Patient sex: M
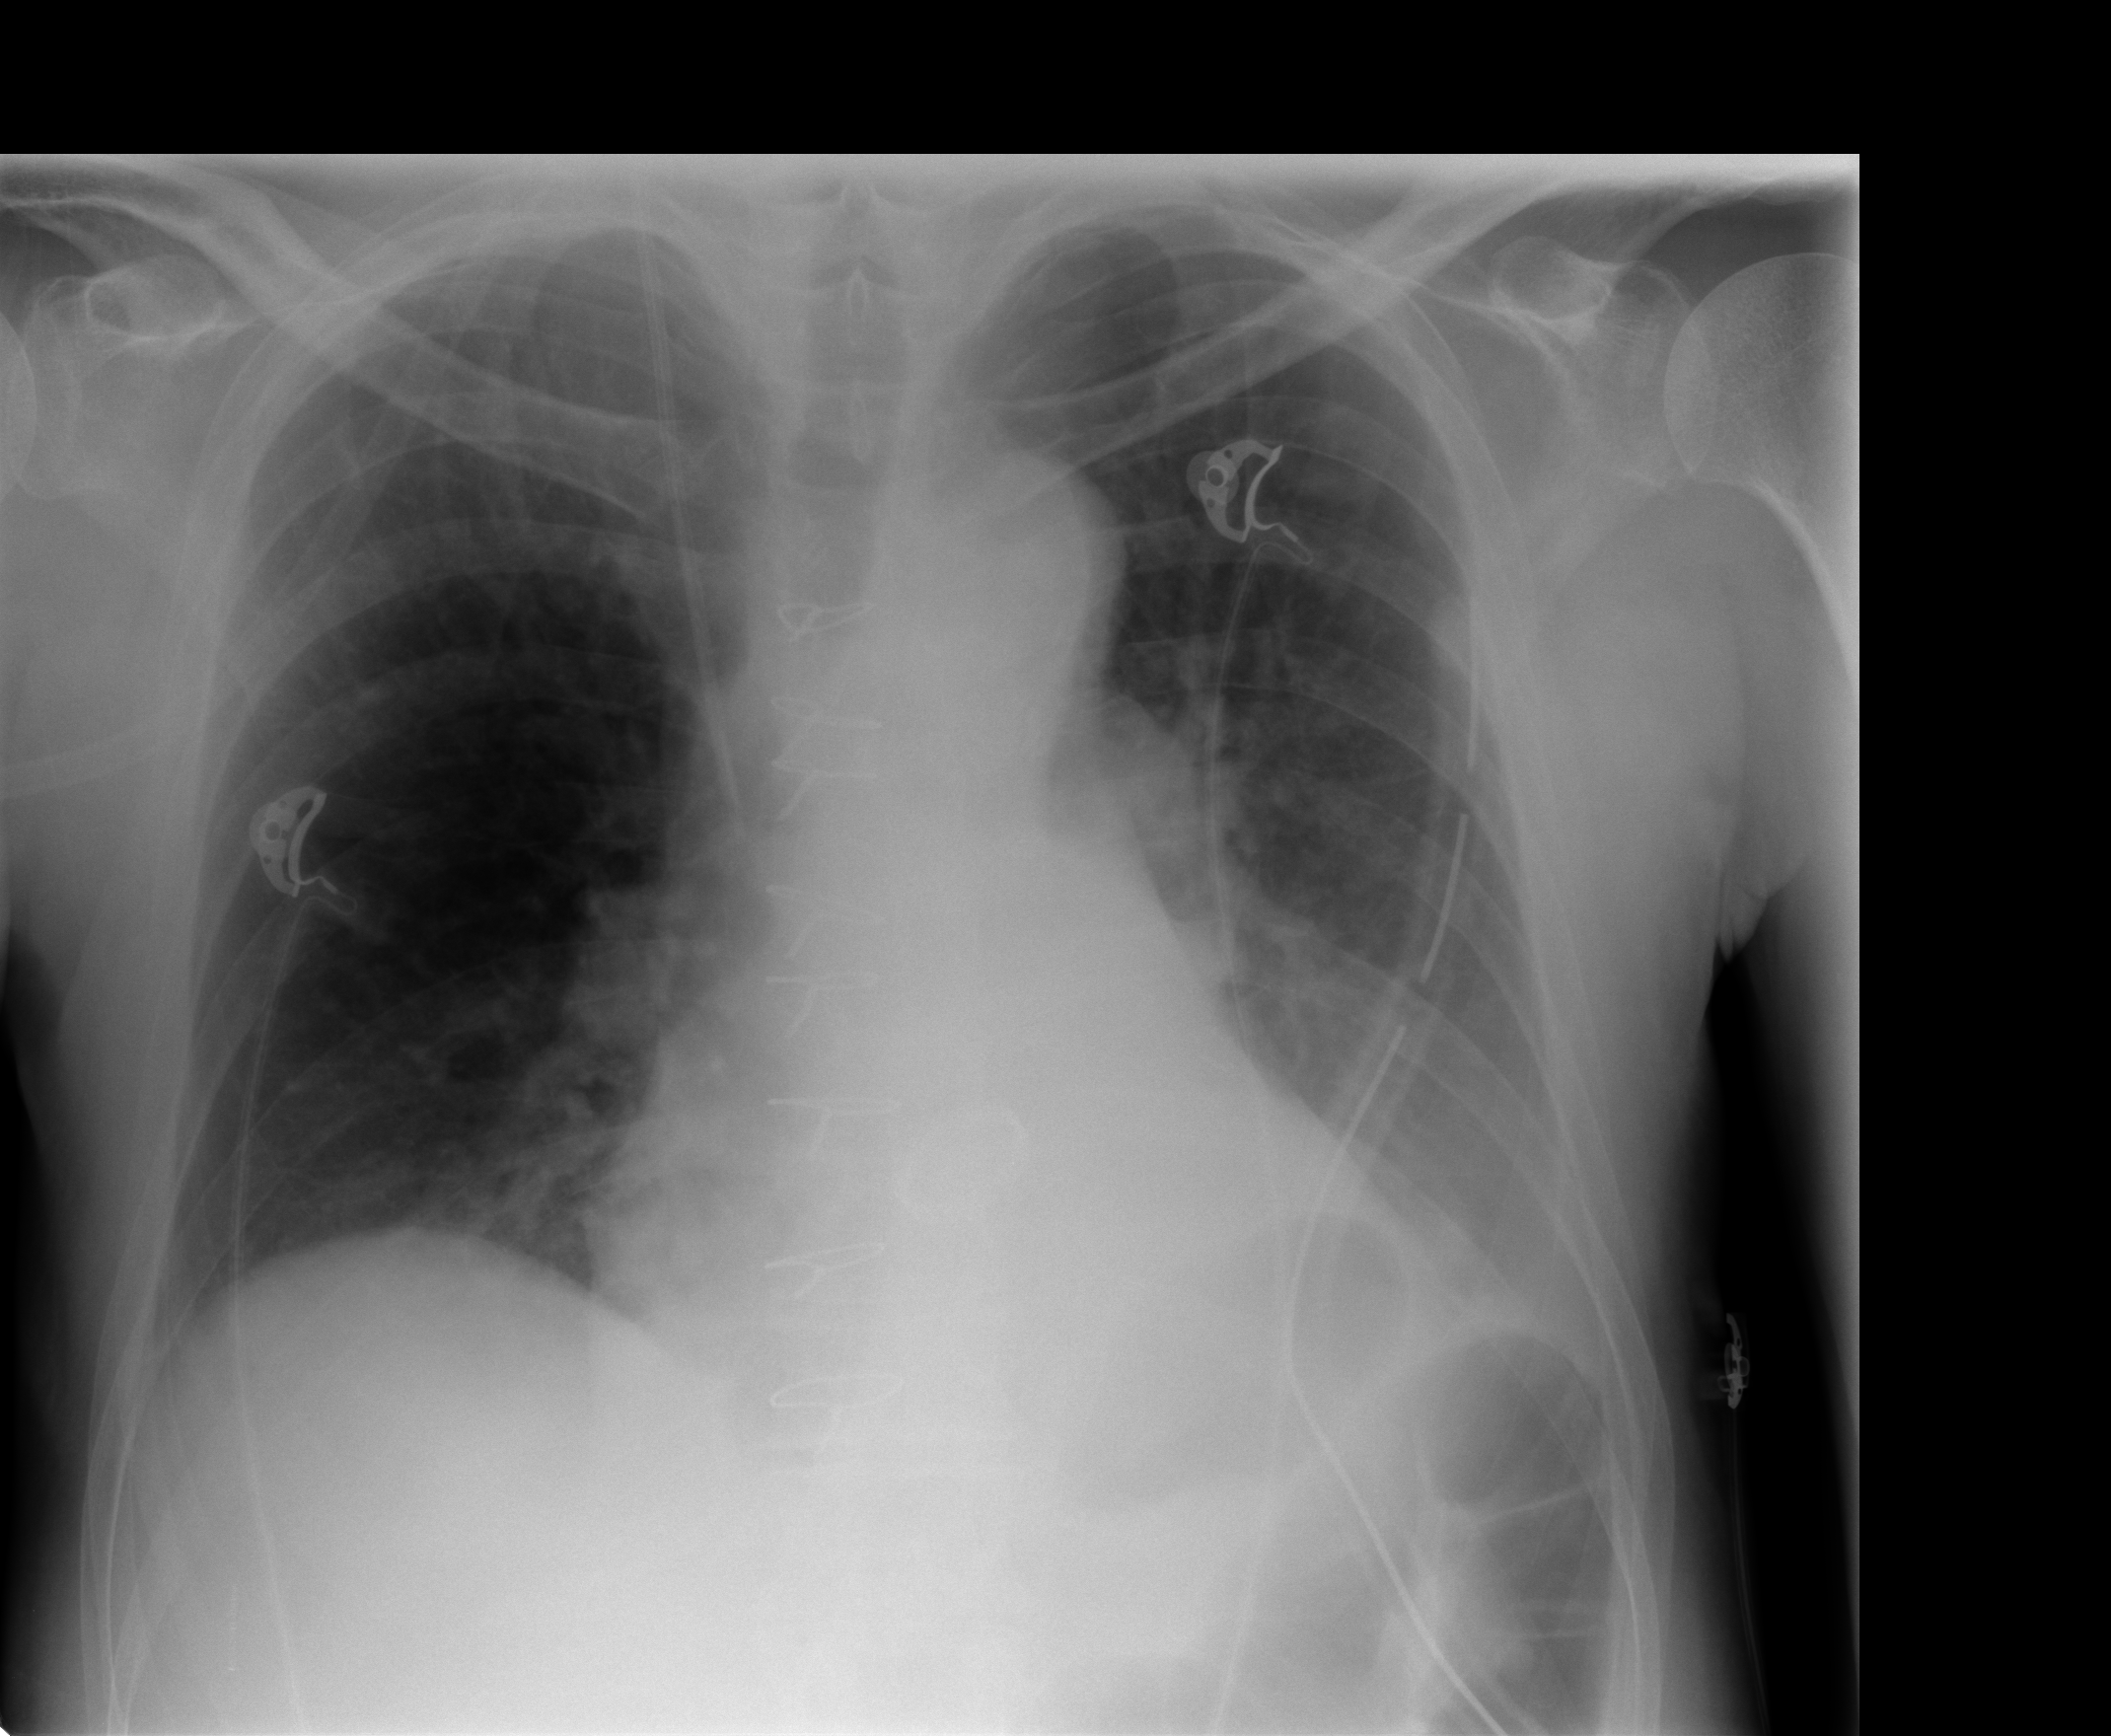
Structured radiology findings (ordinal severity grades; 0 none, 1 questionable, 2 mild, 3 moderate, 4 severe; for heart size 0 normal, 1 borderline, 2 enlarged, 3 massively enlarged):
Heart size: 0
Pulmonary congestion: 2
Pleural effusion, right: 0
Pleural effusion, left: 2
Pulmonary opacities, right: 0
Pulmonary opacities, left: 0
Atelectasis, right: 2
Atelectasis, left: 2